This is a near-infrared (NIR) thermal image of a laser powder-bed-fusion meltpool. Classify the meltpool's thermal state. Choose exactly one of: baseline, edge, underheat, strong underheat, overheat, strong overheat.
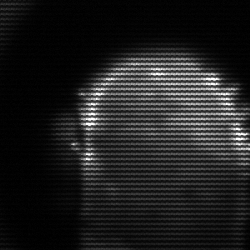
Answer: baseline